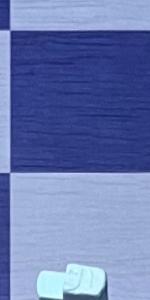
Label: Empty